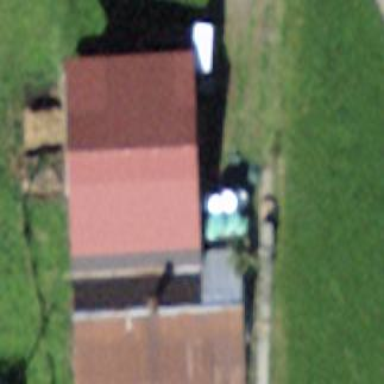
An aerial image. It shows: Rural barn.